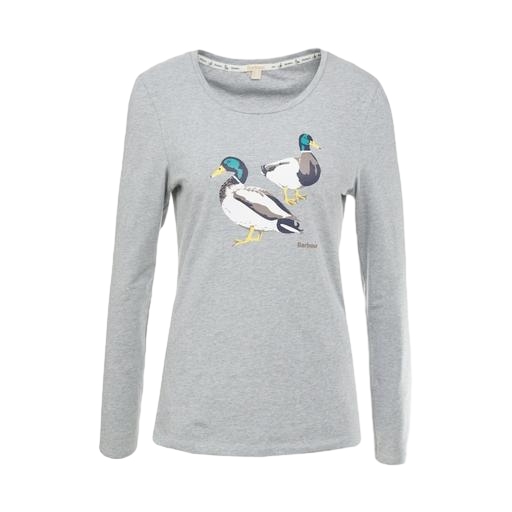
blue iconic women's long-sleeved t-shirt, longsleeve t-shirt, gray women's long-sleeve t-shirt, white background